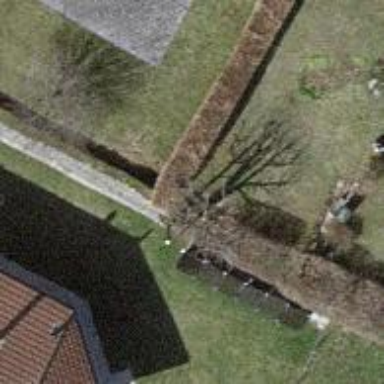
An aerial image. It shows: Hedge acting as barrier.